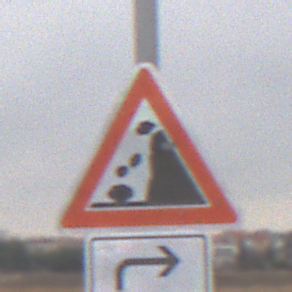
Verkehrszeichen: SteinschlagRechts
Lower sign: RichtungsangabeDurchPfeile5
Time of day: Midday
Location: Outdoor (RoadRail)
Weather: Overcast
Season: NotSpecified
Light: Natural